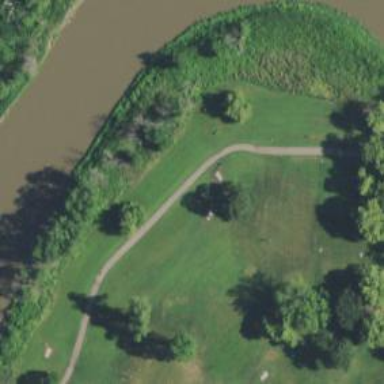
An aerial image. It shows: Disc golf tee area.